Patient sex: M
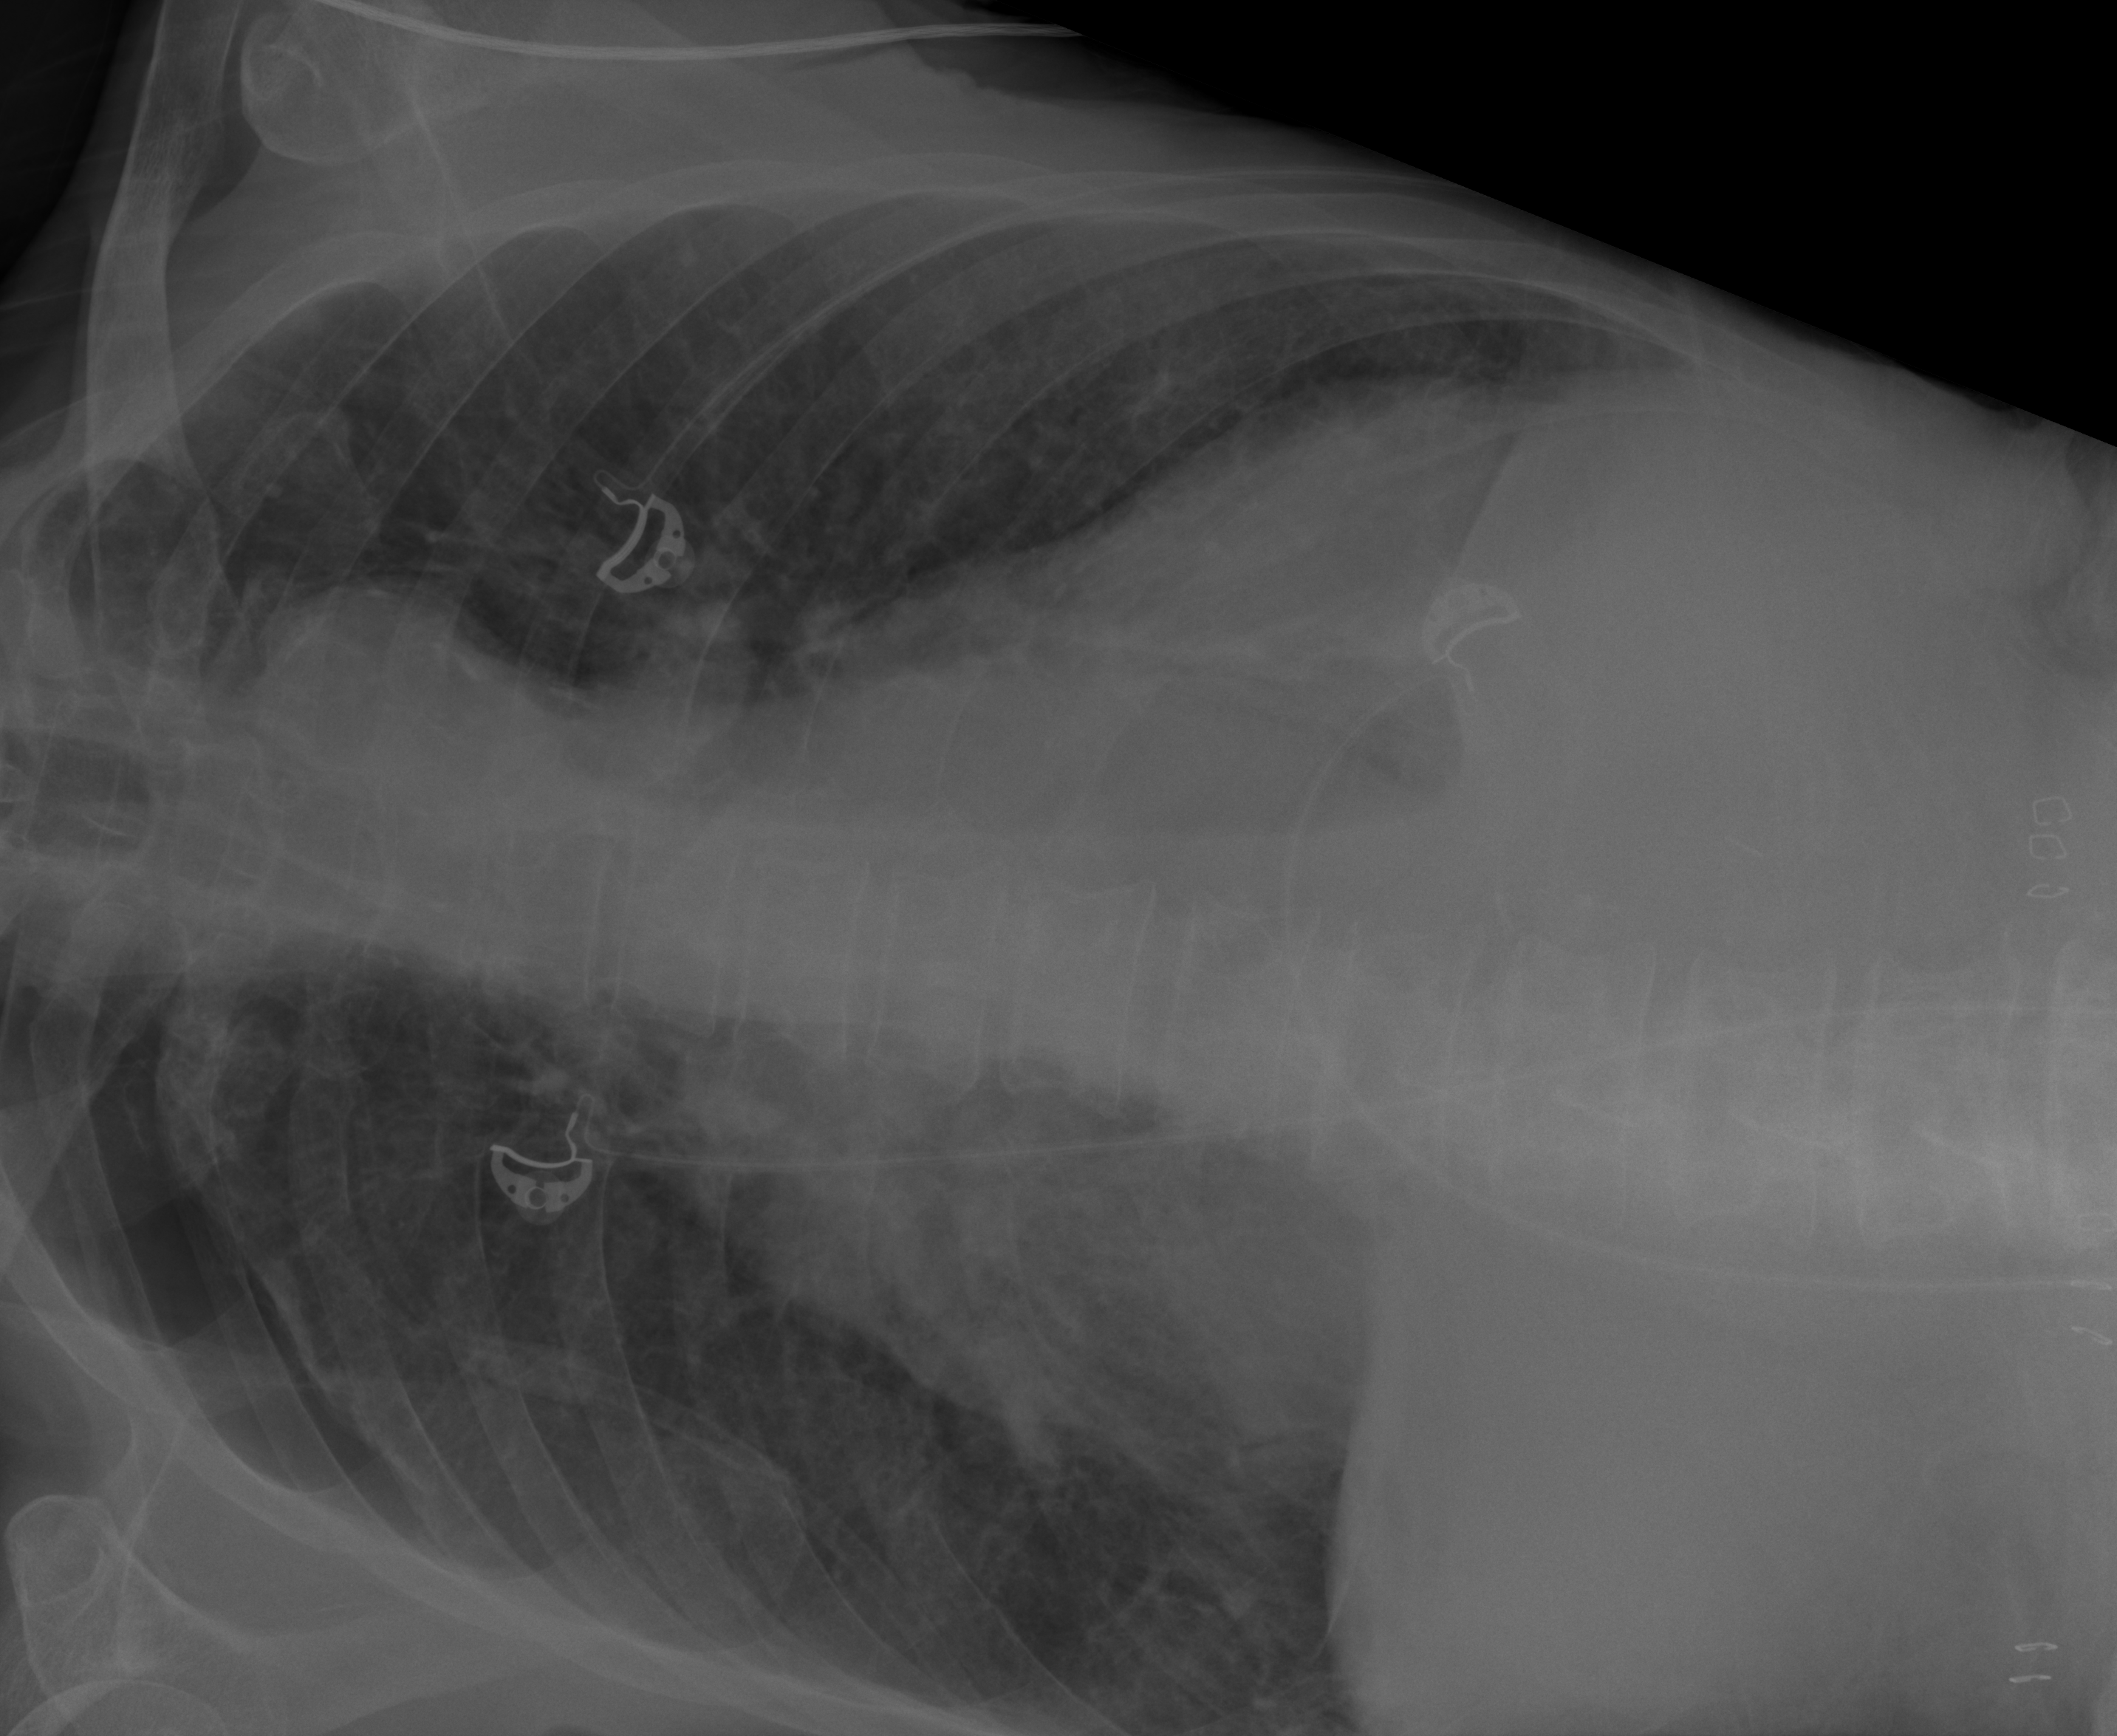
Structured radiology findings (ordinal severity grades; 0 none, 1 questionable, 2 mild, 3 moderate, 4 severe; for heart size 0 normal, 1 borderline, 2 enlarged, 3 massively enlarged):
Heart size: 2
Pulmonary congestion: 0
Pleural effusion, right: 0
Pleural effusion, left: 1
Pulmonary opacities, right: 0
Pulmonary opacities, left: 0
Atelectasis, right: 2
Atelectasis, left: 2